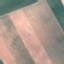
Land use / land cover class: AnnualCrop